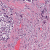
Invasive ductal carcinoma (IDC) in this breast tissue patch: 1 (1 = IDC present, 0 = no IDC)